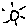
Label: sun